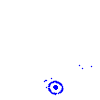
Particle: electron